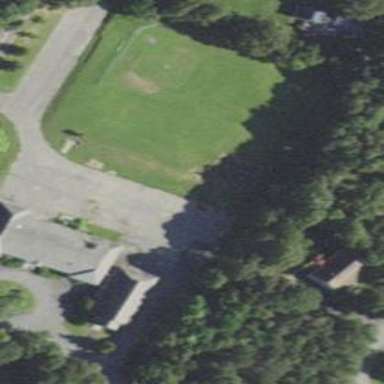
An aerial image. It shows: Recreation ground.